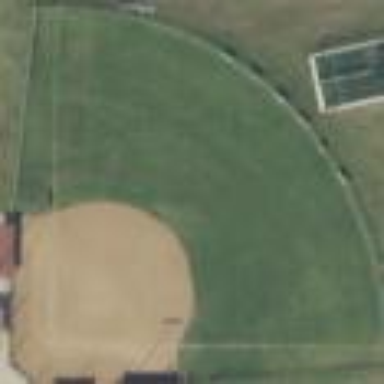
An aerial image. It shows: Softball pitch for leisure sports.